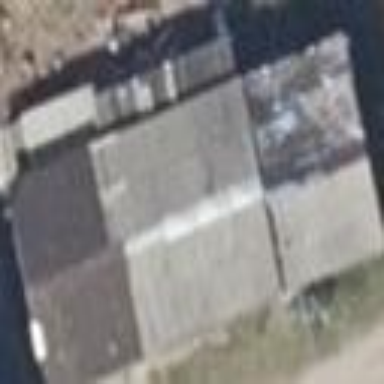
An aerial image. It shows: Building with gabled roof.